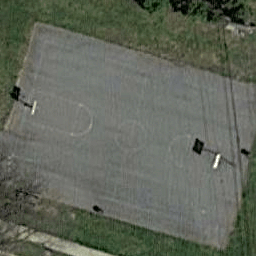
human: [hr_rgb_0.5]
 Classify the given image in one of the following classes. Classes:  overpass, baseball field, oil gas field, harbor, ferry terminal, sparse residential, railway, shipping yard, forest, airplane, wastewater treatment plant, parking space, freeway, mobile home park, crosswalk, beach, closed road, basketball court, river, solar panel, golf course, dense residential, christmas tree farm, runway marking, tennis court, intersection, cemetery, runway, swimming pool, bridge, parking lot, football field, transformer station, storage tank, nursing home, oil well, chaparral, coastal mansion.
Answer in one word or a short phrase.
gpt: basketball court